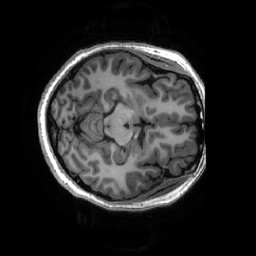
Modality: T1w
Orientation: axial
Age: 30
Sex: female
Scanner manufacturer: ge
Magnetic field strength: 3 T
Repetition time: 0.0073 s
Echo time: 0.003 s